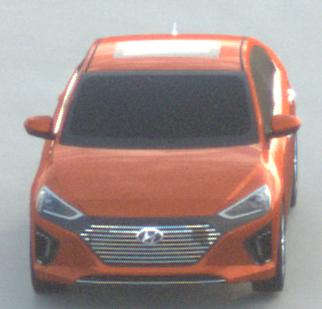
Make: Hyundai
Model: IONIQ Hybrid
Detailed model: IONIQ (AE) Hybrid
Model produced from: 2016/10
Model produced until: 2018/08
Doors: 5
Color: orange
Road condition: dry road
Daytime: sunrise or sunset
Contrast: low contrast